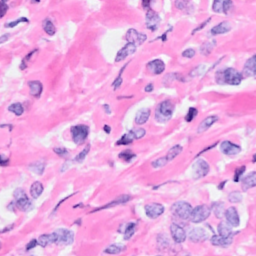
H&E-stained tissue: Breast